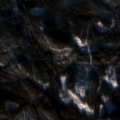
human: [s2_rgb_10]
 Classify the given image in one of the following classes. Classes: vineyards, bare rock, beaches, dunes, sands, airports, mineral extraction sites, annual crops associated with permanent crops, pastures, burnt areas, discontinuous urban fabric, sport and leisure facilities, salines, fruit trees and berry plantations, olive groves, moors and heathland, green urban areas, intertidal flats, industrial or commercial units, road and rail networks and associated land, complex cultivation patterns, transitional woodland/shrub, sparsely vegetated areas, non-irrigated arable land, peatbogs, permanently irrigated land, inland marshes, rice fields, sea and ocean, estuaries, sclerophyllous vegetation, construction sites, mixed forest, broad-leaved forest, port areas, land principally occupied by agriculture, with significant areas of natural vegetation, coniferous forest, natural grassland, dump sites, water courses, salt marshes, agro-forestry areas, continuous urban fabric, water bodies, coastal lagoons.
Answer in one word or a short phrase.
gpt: coniferous forest, mixed forest, transitional woodland/shrub